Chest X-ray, PA view. Patient: 44 years old, sex M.
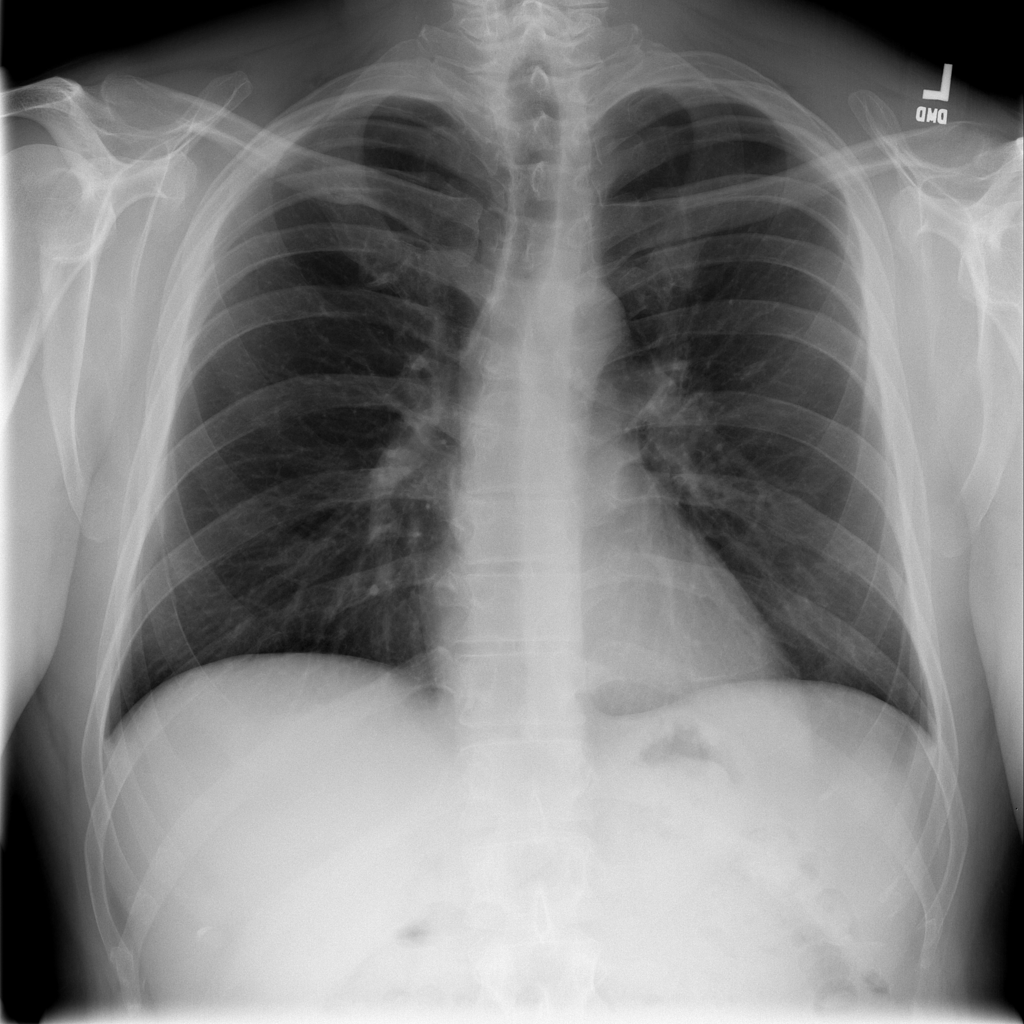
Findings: No Finding